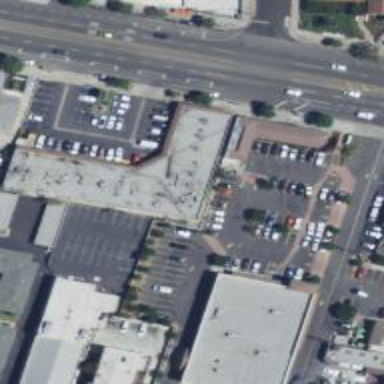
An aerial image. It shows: Retail building.